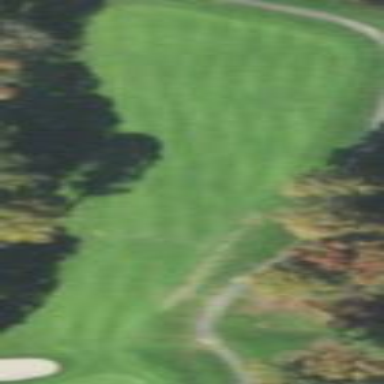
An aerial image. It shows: Grassy area designated as golf fairway.